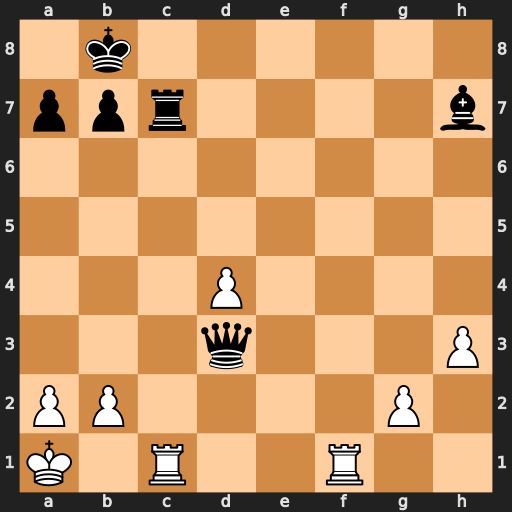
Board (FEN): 1k6/ppr4b/8/8/3P4/3q3P/PP4P1/K1R2R2
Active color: w
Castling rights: -
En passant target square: -
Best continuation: Rf8+ Rc8 Rcxc8#